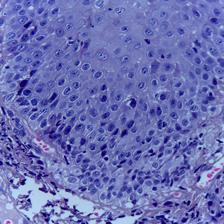
Diagnosis: Normal